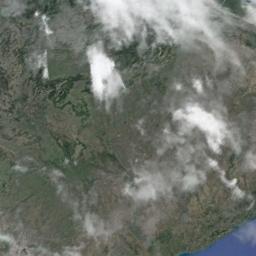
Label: cloud